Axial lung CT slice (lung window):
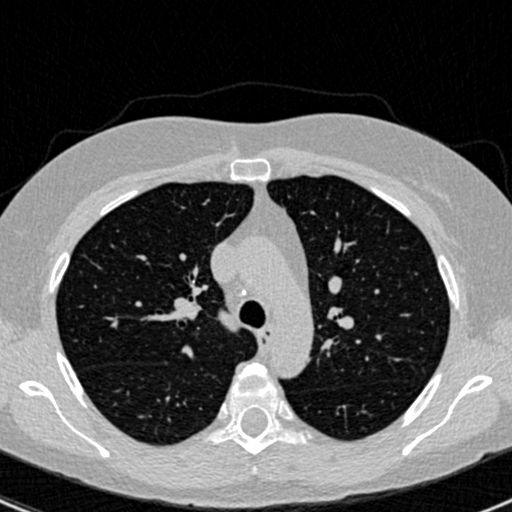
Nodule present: no